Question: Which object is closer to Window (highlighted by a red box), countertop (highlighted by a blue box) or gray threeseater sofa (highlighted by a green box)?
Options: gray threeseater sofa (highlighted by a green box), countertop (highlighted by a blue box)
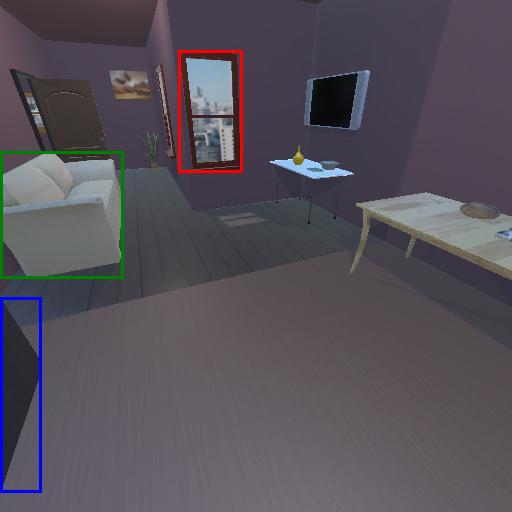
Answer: gray threeseater sofa (highlighted by a green box)